Question: I added this 'org-netbeans-modules-lexer.jar' dependency to a netbeans platform module. But it seems not getting added in the normal way. Imports cannot find its classes as well.
This is how it is shown when added. Any suggestion? Netbeans version 8.0.2

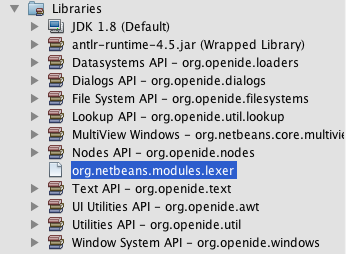
Answer: Right click main project properties -> select libraries -> expand 'ide' in platform modules list -> select Lexer module to be included in the project. This resolves the issue.
This method is general for adding any dependencies that can be found only by ticking 'Show Excl. Modules' in dependency adding dialog which can be opened by project module properties -> libraries -> module dependencies -> add dependency.